Question: Consider you have a line with start point (x1,y1) and end point (x2,y2).
In order to draw an arrow cap to the line (in objective-c), I need to find the points of the arrow (x3,y3,x4,y4) given the angle of the arrow (45 degrees), and the length of the arrow tips (h).
So given x1,y1,x2,y2,h,alpha whats x3,y3,x4,y4?
Added an image explaining the question.
If the answer can be in objective-c (using UIBezierpath and CGPoint) it will be much appreciated.
Thanks!
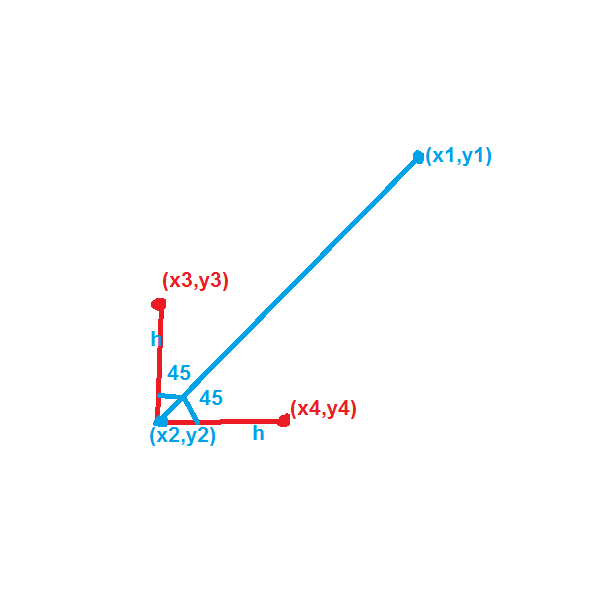
Answer: '''
#import <math.h>
#import <UIKit/UIKit.h>
#import <CoreGraphics/CoreGraphics.h>
float phi = atan2(y2 - y1, x2 - x1); // substitute x1, x2, y1, y2 as needed
float tip1angle = phi - M_PI / 4; // -45deg
float tip2angle = phi + M_PI / 4; // +45deg
float x3 = x2 - h * cos(tip1angle); // substitute h here and for the following 3 places
float x4 = x2 - h * cos(tip2angle);
float y3 = y2 - h * sin(tip1angle);
float y4 = y2 - h * sin(tip2angle);
CGPoint arrowStartPoint = CGPointMake(x1, y1);
CGPoint arrowEndPoint = CGPointMake(x2, y2);
CGPoint arrowTip1EndPoint = CGPointMake(x3, y3);
CGPoint arrowTip2EndPoint = CGPointMake(x4, y4);
CGContextRef ctx = UIGraphicsGetCurrentContext(); // assuming an UIView subclass
[[UIColor redColor] set];
CGContextMoveToPoint(ctx, arrowStartPoint.x, arrowStartPoint.y);
CGContextAddLineToPoint(ctx, arrowEndPoint.x, arrowEndPoint.y);
CGContextAddLineToPoint(ctx, arrowTip1EndPoint.x, arrowTip1EndPoint.y);
CGContextMoveToPoint(ctx, arrowEndPoint.x, arrowEndPoint.y);
CGContextAddLineToPoint(ctx, arrowTip2EndPoint.x, arrowTip2EndPoint.y);
'''
I hope this helps :)